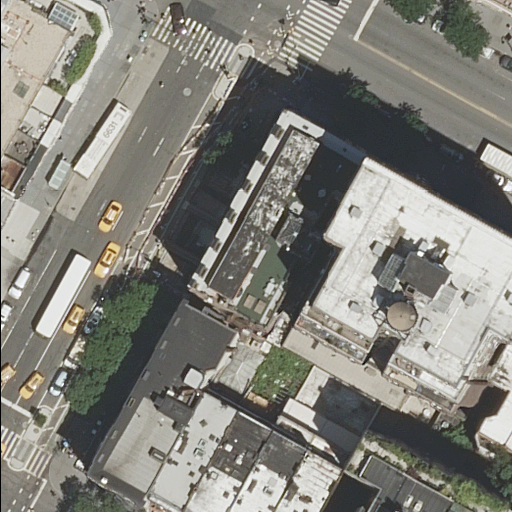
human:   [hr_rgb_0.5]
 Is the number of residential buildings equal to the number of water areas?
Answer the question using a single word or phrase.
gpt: no

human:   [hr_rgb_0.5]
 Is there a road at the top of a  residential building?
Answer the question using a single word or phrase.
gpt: yes

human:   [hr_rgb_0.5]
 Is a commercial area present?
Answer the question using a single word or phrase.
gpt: no

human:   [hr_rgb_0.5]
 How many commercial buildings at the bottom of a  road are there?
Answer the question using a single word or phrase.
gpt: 0

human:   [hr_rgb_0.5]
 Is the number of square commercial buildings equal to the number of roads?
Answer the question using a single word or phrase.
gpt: no

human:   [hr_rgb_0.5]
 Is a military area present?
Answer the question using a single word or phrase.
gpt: no

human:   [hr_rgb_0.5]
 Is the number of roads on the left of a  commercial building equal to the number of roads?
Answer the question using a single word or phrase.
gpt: no

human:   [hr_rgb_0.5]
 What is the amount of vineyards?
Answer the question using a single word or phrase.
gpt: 0

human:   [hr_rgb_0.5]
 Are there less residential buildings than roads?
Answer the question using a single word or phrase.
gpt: no

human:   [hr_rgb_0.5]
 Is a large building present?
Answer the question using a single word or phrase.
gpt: yes

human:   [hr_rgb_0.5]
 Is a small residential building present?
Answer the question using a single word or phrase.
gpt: yes

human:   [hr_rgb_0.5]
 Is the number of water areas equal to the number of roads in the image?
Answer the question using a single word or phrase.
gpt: no

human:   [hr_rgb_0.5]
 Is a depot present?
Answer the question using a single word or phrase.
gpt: no

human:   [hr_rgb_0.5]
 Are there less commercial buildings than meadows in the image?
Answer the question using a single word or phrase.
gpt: no

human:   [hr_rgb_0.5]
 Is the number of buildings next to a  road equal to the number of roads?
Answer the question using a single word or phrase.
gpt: no

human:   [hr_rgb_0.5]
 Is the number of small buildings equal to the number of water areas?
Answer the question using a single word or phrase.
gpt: no

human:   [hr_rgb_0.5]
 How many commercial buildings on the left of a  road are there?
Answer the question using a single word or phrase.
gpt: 0

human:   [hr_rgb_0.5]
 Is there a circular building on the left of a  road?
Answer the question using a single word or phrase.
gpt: no

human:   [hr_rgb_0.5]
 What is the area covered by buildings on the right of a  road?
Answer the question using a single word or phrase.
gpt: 3959m2

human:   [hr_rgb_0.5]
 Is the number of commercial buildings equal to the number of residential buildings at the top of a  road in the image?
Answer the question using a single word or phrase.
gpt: no

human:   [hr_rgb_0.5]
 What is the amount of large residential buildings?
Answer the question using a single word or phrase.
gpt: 3

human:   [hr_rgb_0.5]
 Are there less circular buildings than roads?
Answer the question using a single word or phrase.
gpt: yes

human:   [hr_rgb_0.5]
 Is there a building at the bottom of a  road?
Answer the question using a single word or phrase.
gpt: yes

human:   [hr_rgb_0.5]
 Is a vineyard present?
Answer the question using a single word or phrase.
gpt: no

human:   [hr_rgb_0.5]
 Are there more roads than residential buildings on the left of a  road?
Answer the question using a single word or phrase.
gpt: no

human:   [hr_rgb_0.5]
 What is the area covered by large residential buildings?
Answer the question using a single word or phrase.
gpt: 2872m2

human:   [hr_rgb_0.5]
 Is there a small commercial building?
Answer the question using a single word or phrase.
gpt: no

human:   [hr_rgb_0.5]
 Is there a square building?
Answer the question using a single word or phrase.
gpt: no

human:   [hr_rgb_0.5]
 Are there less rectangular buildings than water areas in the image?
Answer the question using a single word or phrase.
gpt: no

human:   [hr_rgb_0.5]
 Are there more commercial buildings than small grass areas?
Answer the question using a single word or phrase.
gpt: no

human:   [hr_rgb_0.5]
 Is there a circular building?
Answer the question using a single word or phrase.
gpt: no

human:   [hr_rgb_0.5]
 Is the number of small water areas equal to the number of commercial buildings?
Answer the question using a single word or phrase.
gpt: yes

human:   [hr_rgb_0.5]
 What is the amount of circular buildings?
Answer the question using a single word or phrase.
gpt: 0

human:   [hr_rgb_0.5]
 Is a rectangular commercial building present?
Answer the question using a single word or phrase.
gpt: no

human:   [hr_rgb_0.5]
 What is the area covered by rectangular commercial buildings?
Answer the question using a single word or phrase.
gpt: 0m2

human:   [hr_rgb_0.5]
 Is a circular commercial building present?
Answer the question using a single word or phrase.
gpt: no